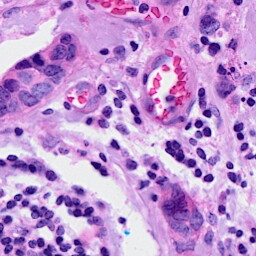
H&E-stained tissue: Breast